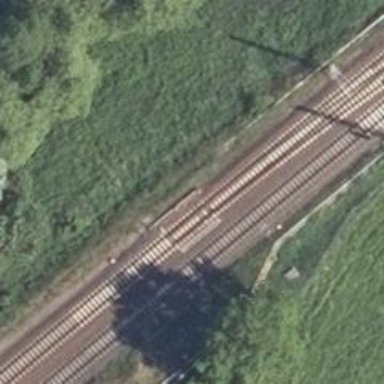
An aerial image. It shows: Railway track with contact line for electrification.